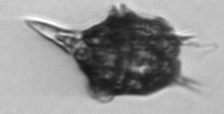
Label: Amylax